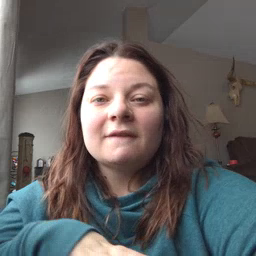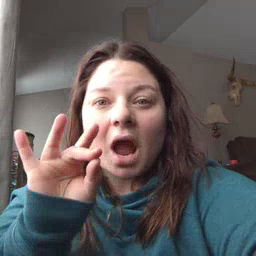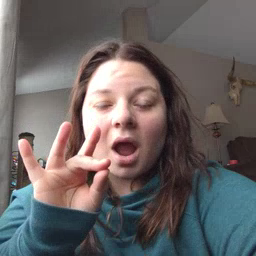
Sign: find